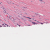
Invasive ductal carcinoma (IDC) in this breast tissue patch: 1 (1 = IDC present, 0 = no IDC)